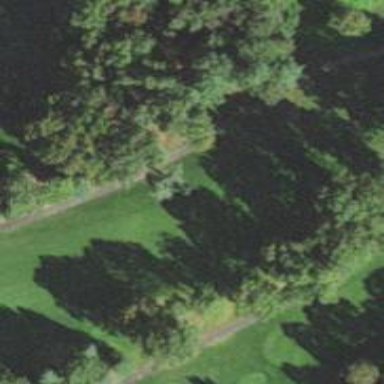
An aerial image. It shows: Pathway for golfing.